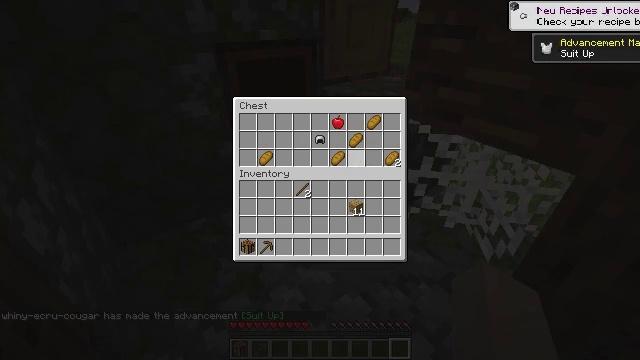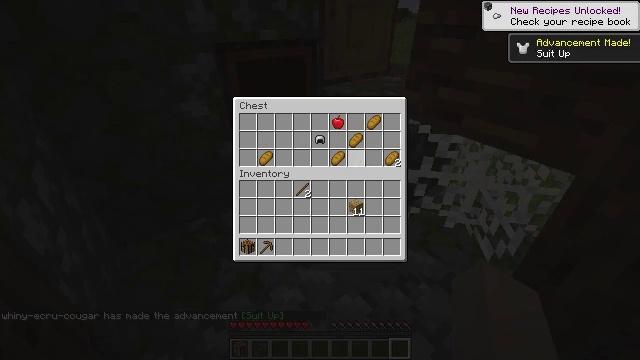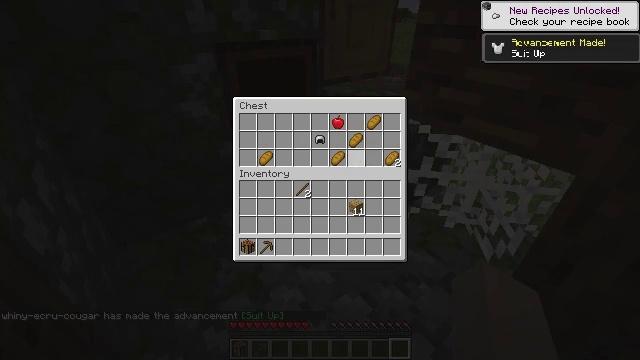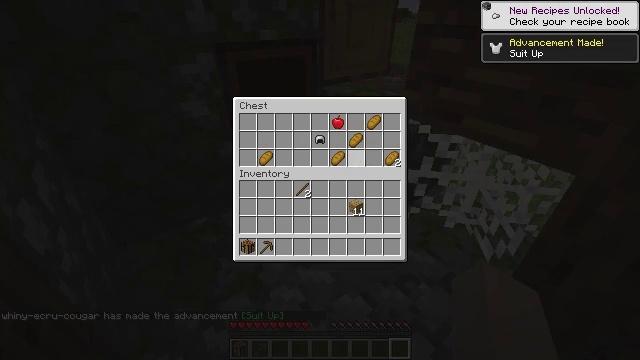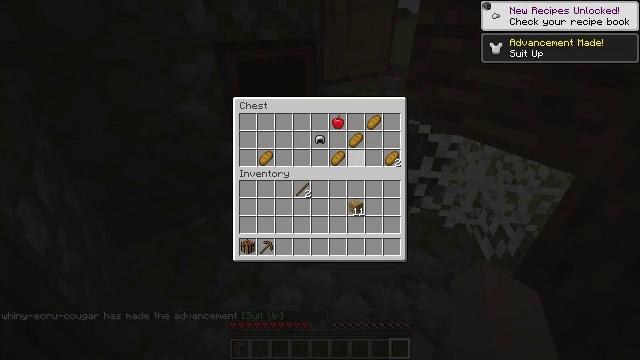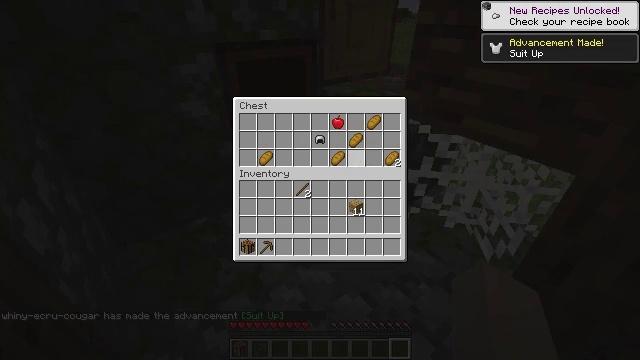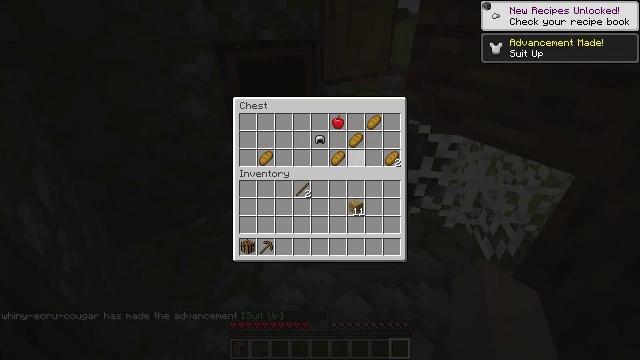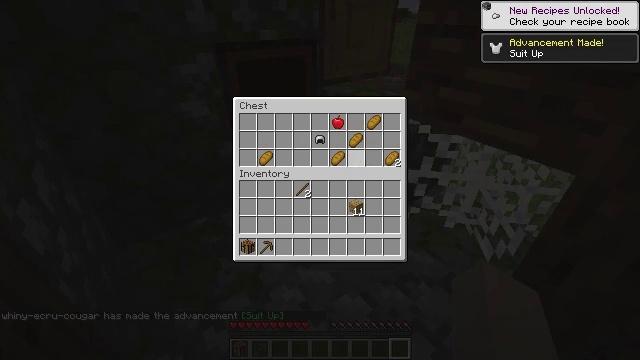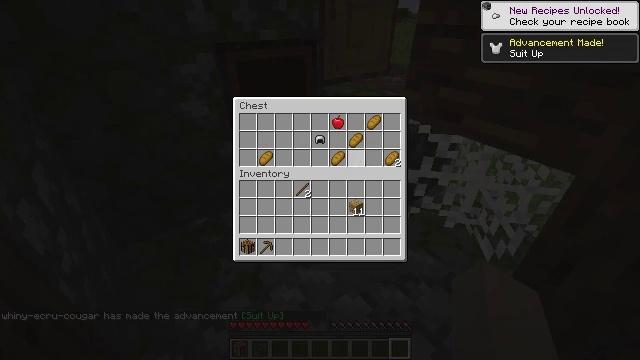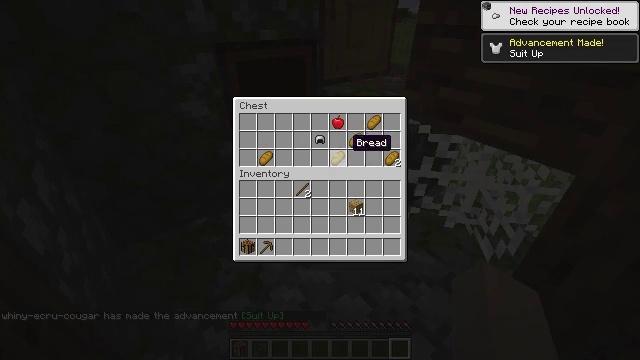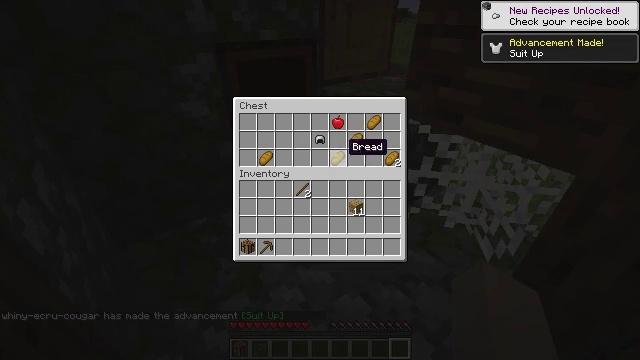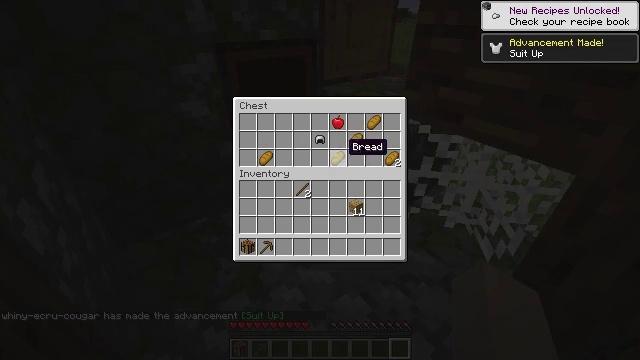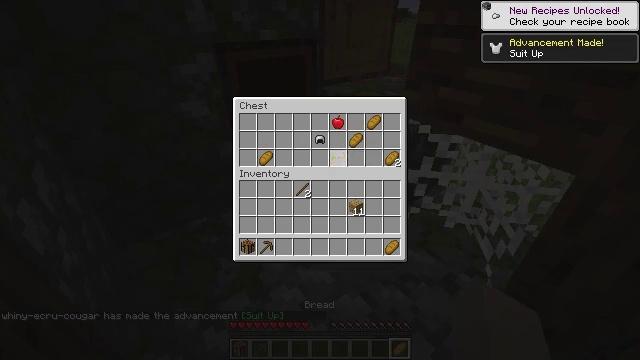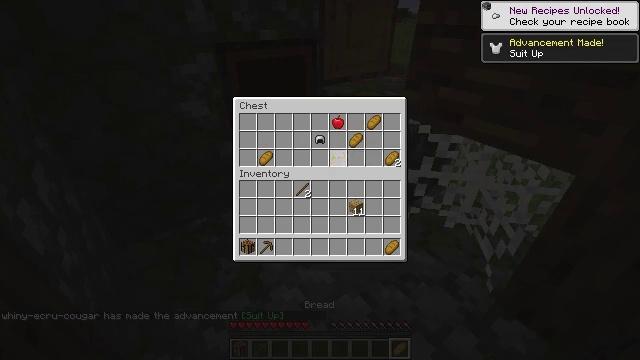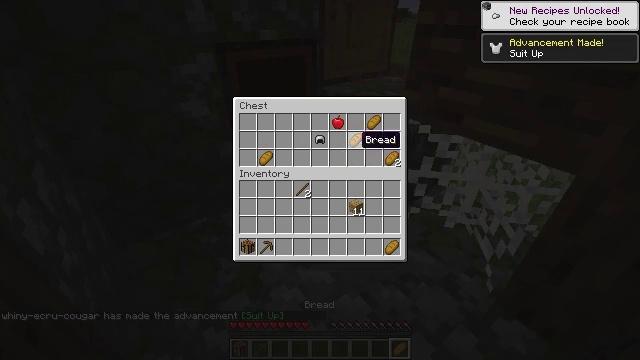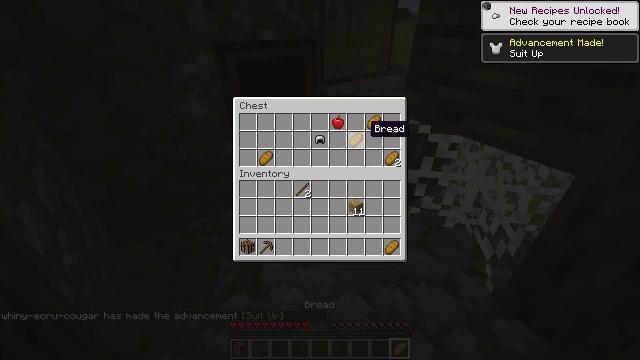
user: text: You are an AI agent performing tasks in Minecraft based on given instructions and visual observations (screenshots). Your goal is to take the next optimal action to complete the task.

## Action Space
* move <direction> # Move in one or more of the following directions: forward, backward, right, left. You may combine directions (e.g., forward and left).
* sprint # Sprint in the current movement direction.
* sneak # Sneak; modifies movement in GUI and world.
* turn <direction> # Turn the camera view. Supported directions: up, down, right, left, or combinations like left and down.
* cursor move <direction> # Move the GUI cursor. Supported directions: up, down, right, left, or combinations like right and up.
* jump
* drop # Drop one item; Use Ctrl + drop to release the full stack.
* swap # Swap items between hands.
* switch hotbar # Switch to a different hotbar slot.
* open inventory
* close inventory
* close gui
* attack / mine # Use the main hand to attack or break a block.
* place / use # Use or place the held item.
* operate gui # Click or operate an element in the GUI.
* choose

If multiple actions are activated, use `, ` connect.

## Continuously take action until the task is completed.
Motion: motion action
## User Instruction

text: Get the furnace back into your inventory.
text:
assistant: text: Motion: sneak
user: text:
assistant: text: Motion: sneak
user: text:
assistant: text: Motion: sneak
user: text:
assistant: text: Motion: sneak
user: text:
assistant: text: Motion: sneak, operate gui
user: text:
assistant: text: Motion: sneak, operate gui
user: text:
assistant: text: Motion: sneak
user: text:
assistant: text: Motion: sneak
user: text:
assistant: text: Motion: sneak
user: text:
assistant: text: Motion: sneak
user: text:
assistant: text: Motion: sneak
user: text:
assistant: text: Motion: sneak, operate gui
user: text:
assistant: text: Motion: sneak, operate gui
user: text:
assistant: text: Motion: sneak, cursor move right and up
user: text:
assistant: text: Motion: sneak, cursor move right and up
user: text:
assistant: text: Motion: sneak
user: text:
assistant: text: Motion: sneak, operate gui
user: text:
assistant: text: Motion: sneak, operate gui
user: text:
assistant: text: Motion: sneak
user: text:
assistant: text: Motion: sneak
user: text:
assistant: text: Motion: sneak, cursor move up
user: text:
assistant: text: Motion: sneak, cursor move up
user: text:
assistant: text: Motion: sneak
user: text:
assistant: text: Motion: sneak, operate gui
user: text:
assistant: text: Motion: sneak, operate gui
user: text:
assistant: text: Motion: sneak, cursor move down
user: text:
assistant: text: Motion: sneak, cursor move down
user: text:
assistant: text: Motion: sneak, cursor move down
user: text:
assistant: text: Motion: sneak, cursor move right and down
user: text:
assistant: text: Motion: sneak, operate gui